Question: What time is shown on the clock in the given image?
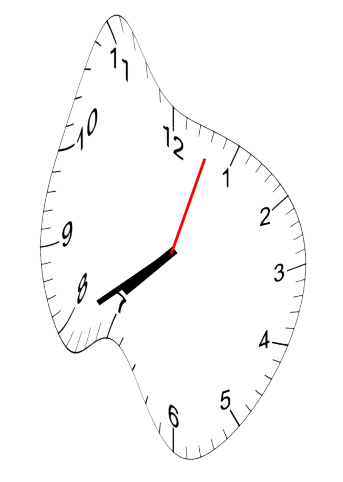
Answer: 07:40:03